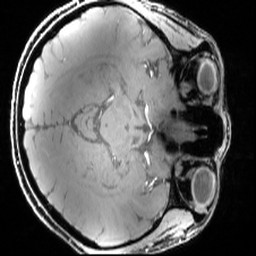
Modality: T1w
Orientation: axial
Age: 29
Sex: female
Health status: healthy
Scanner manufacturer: siemens
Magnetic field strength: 7 T
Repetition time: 4.3 s
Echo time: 0.00227 s